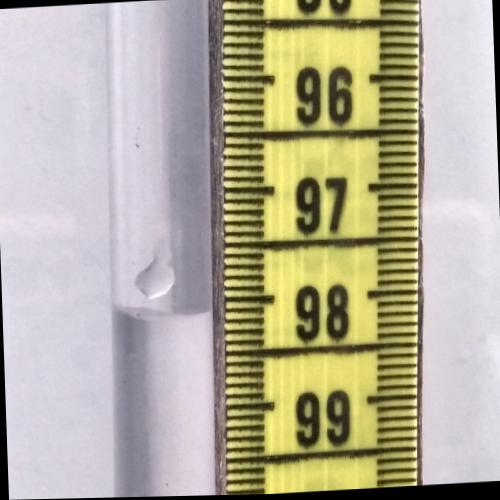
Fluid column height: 98.1 cm